Here is the raw accelerometer signal from a rotor rig, plotted against time. Determine the machine's mechanical condition. Answer with exactly one of: normal, misalignment, unbalance, looseness.
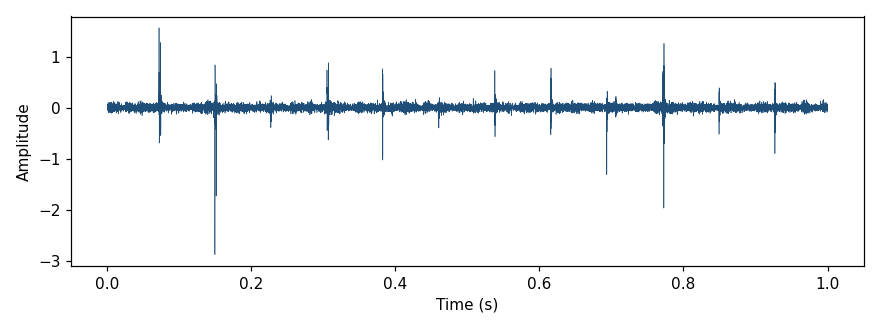
Answer: normal